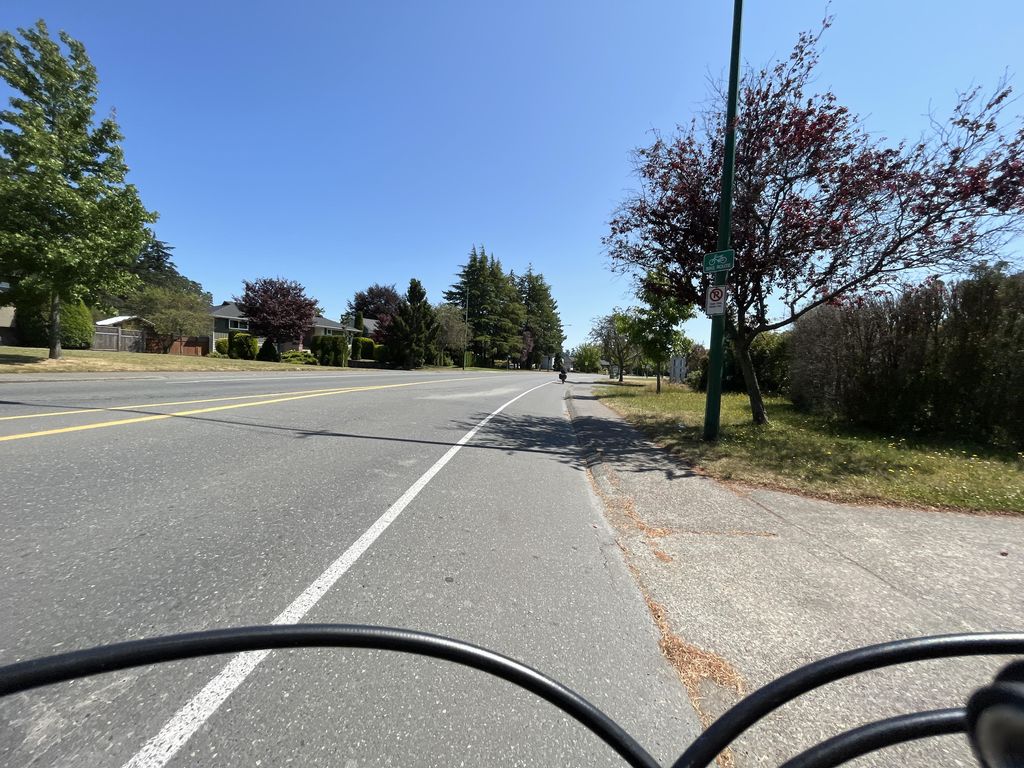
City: victoria